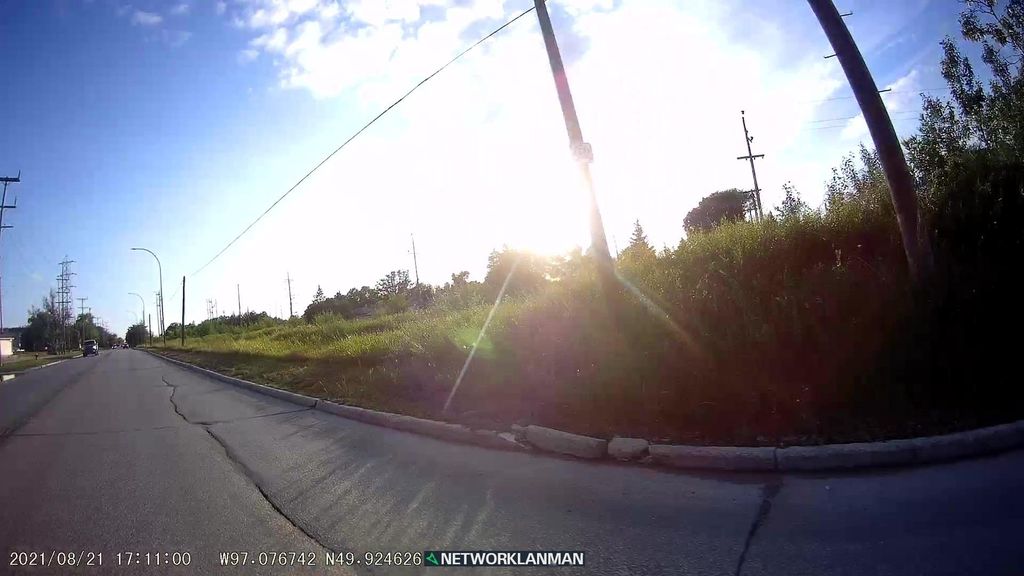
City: winnipeg